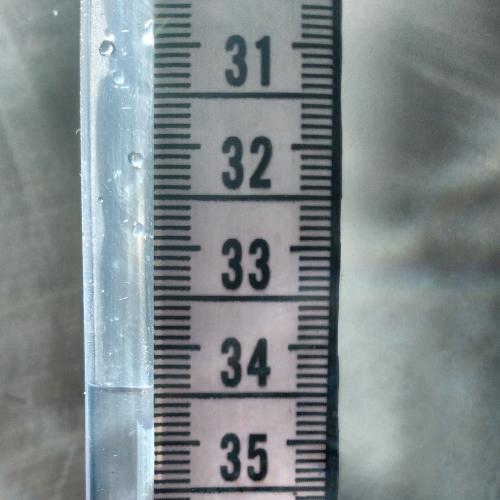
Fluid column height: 34.4 cm